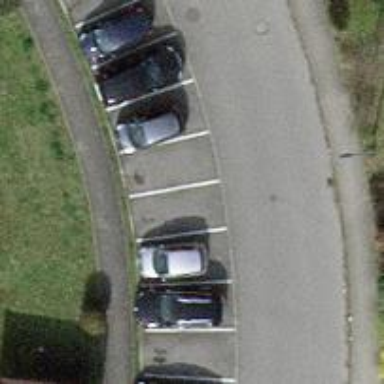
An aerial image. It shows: Street side parking area.